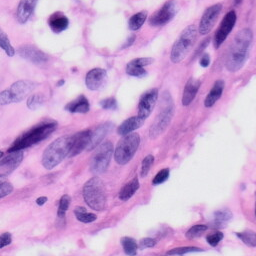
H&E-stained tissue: Skin